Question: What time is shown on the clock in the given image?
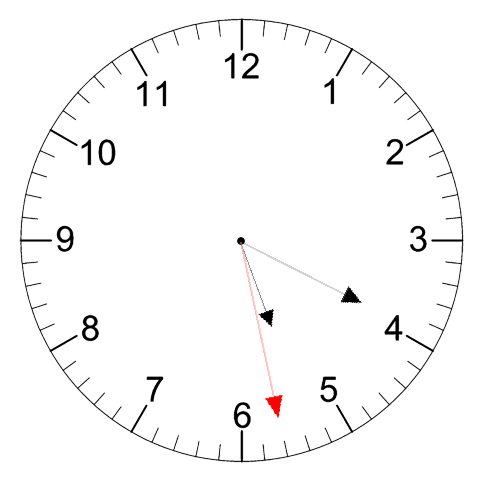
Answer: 05:19:28